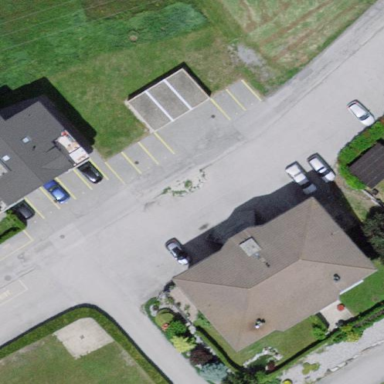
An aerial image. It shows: Parking area.